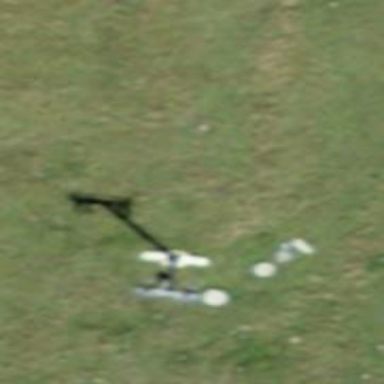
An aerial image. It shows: Pylon used for aerialway.